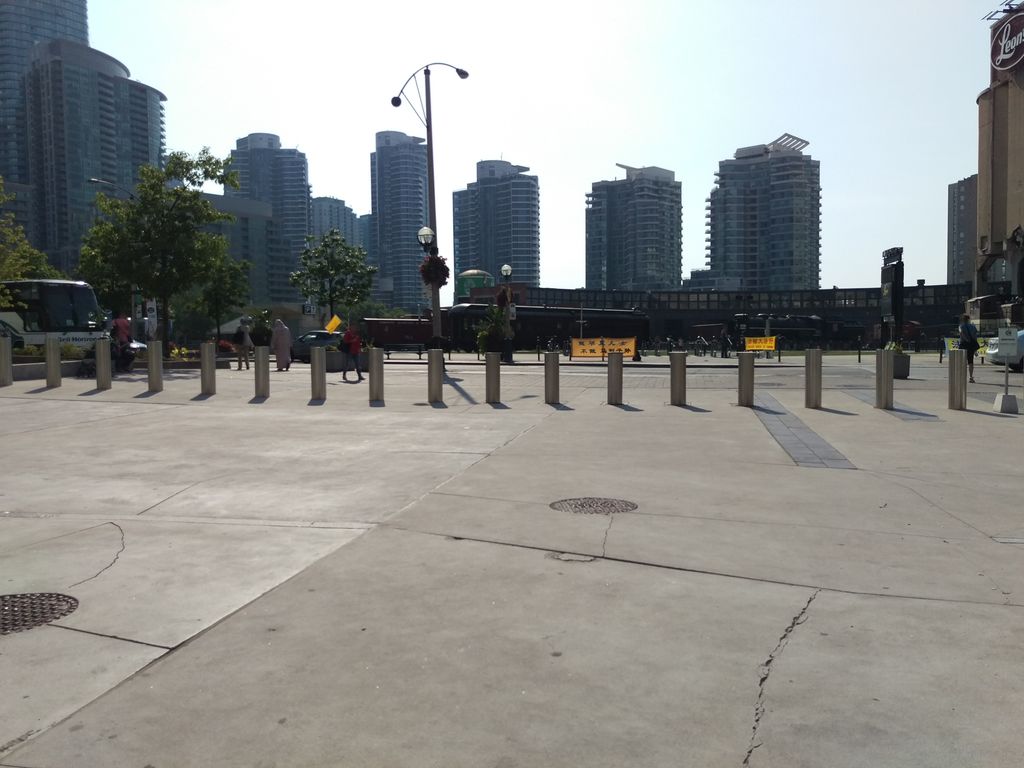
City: toronto